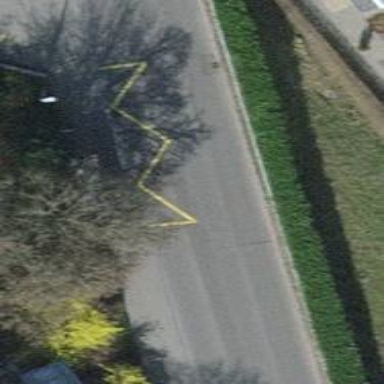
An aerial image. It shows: Bus stop equipped with public transport stop position.